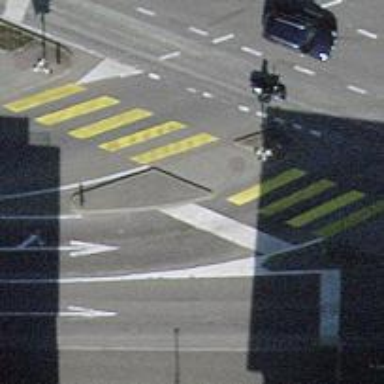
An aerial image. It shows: Crossing with traffic signals.